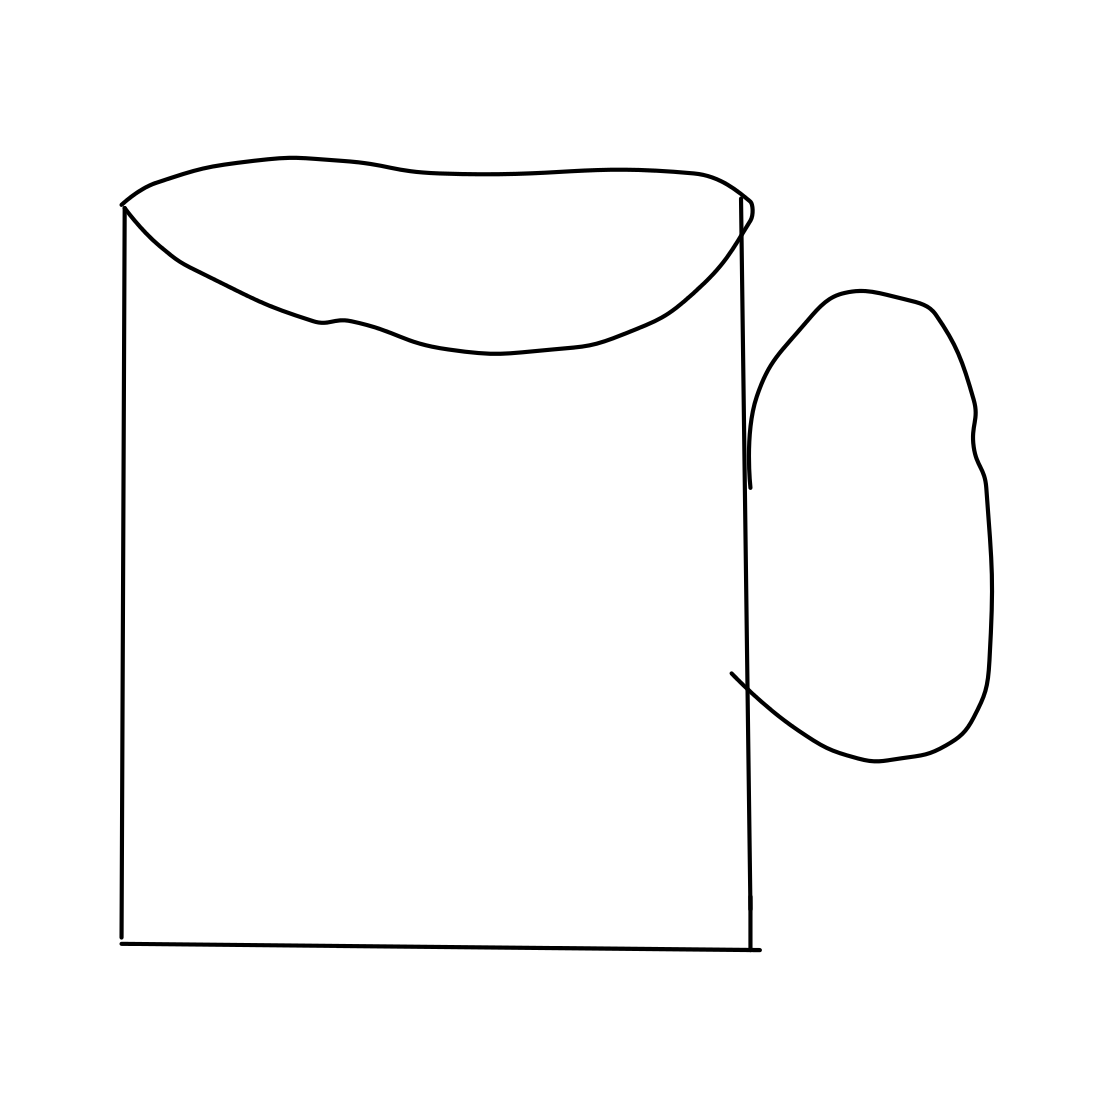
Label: mug